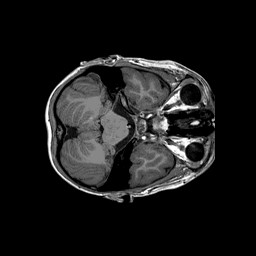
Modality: T1w
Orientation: coronal
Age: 9
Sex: male
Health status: ill